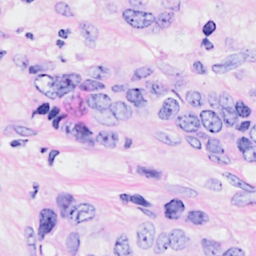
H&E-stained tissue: Breast